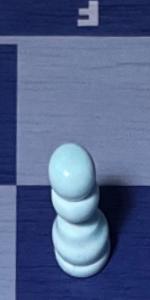
Label: Pawn_White